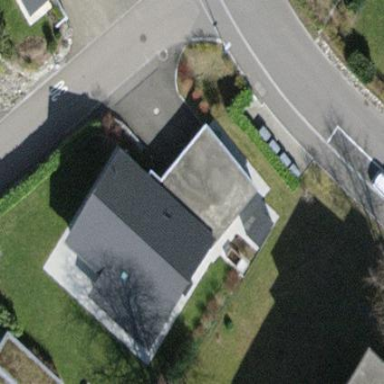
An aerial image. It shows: Garage building.